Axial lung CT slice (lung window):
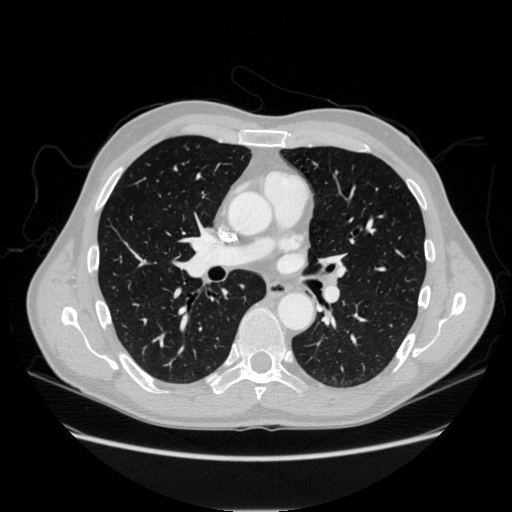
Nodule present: no